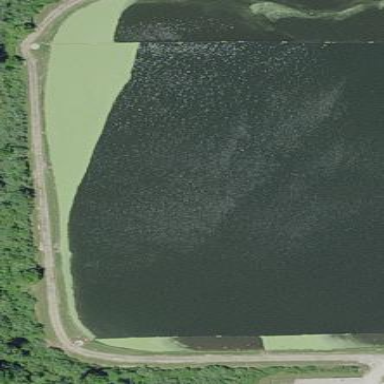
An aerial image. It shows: Image of wastewater.